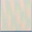
Piece: xx